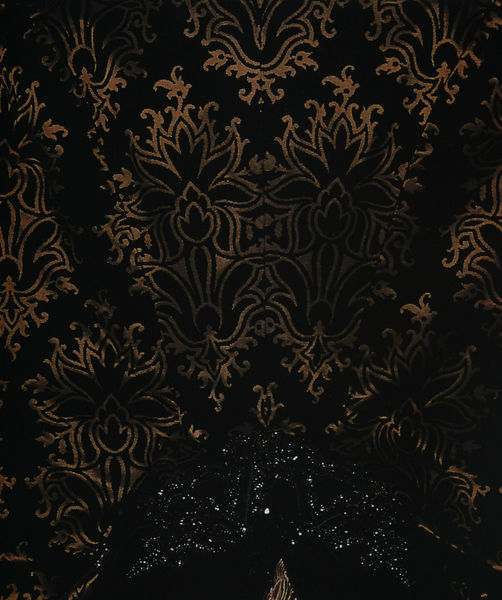
Titel: Stoff
Standort: Kyoto (Japan)
Institution: Kyoto Costume Institute
Schlagwörter: blau, blätter, dunkel, gelb, ocker, ausschnitt, blume, blumen, braun, frankreich, hell, hintergrund, kleid, nacht, schmuck, schwarz, blüte, beige, mode, muster, ornament, barock, kleidung, silber, spitze, tragen, ärmel, vorhang, gold, stickerei, stoff, theater, perlen, ranken, taille, japan, umrisse, abstrakt, linien, dekoration, tapete, detail, symmetrie, floral, ornamente, verzierung, glänzend, quaste, bauch, foto, punkte, glitzer, linie, symmetrisch, stengel, sterne, konturen, stilisiert, brokat, bekleidung, ranke, ornamental, schnörkel, geblümt, voluten, kristall, baldachin, golden, lilien, gewebe, textil, pflanzlich, design, blühten, zelt, akhantus, bärenklau, kyoto, pailletten, stoffmuster, dopplung, theatervorhang, bekelidung, thronhimmel, tickerei